Field crop: maize
Growth stage: 2
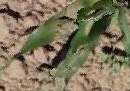
Species: maize